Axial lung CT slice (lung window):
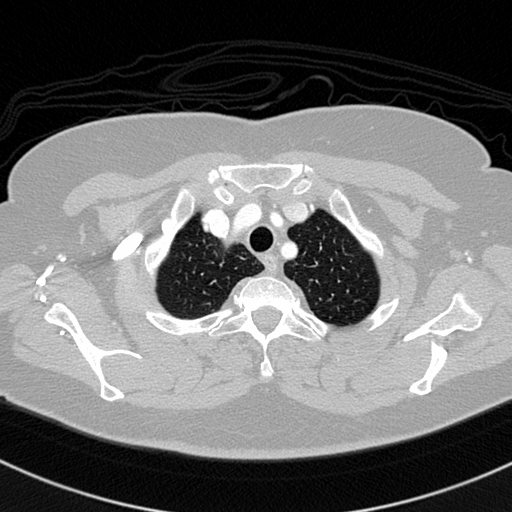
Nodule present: no